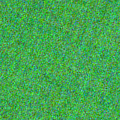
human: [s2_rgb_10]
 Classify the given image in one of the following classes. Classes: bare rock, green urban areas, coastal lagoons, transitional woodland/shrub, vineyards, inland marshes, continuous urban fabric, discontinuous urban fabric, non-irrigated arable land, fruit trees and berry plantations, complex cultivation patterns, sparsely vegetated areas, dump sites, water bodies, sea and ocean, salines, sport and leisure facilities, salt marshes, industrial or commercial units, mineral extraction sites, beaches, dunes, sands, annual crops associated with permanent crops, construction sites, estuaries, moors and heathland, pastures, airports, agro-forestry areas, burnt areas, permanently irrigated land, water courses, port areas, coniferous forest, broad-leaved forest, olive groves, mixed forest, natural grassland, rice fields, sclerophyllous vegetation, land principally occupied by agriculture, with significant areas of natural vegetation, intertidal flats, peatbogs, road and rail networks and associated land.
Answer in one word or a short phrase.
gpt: sea and ocean